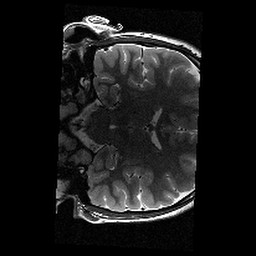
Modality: T2w
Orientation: coronal
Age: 12
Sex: female
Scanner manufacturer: siemens
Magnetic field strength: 3 T
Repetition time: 9.23 s
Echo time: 0.067 s